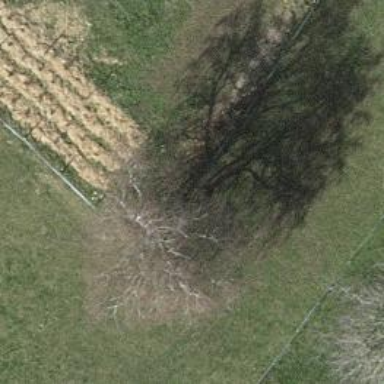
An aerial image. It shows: Single tag "natural: tree."